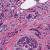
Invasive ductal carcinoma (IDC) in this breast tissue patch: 1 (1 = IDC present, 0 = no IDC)